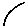
Label: line